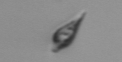
Label: Oxytoxum